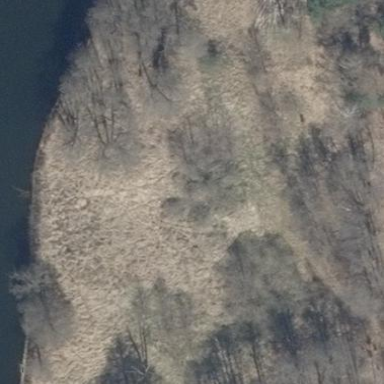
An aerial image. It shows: Reedbed wetland area.